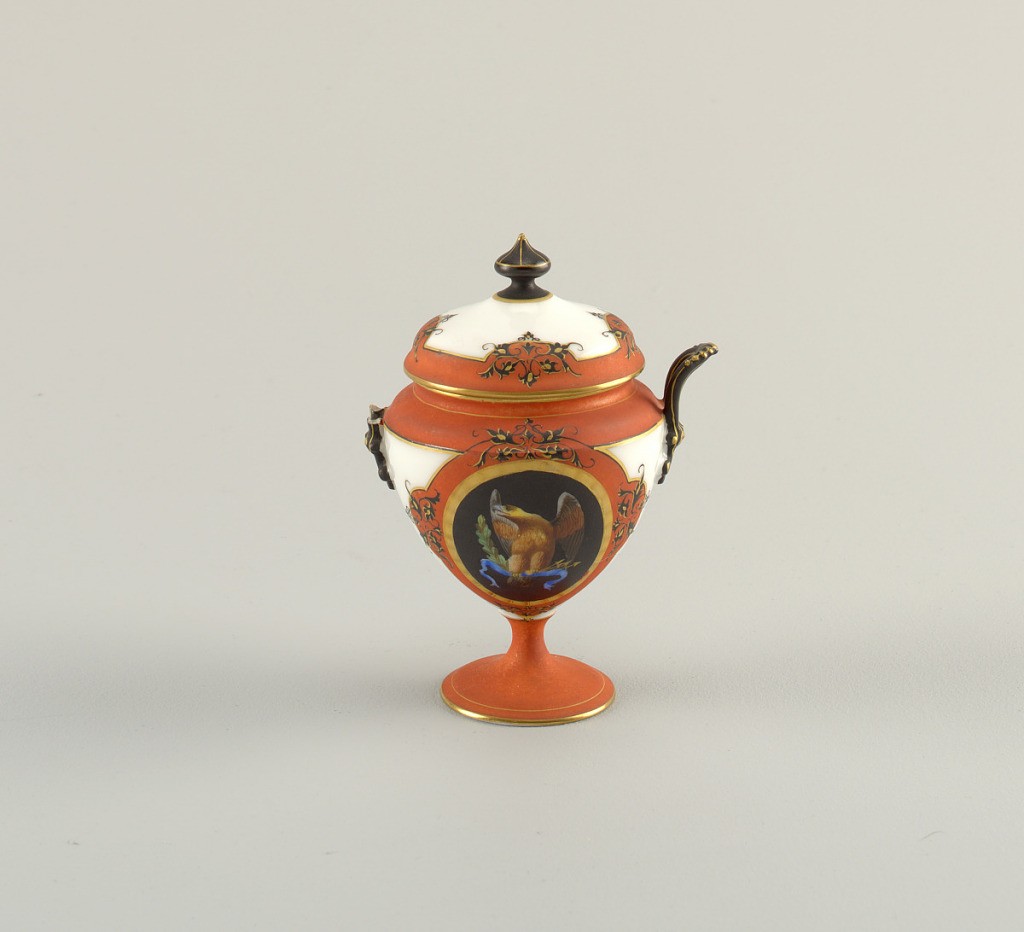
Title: Cup and cover
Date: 19th century
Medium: Porcelain
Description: Overglaze and underglaze decoration in colors of American flag, eagels, head of Liberty with decorative borders of orange, gold, and black.